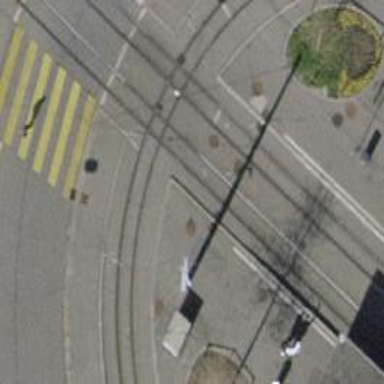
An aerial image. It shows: Tram stop with public transport connection.